Question: Hi i tried to bind SolidColorBrush to the Background property of border in Control Template For TabItem. But When im changing the value of SolidColorBrush Resource it Says "Cannot set a property on object '#FF808080' because it is in a read-only state." Where as with stock button without ControlTemplate it works perfectly.
Here's my code. (XAML)
'''
<Window.Resources>
<SolidColorBrush x:Key="SolidColorBrush2" Color="Gray"/>
<SolidColorBrush x:Key="SolidColorBrush3" Color="Black"/>
<Style x:Key="TabItemTemplate" TargetType="TabItem">
<Setter Property="Template">
<Setter.Value>
<ControlTemplate TargetType="TabItem">
<Border Name="Tab" Height="30" Padding="10 0" Margin="0 0 10 0">
<TextBlock HorizontalAlignment="Center" VerticalAlignment="Center" Foreground="White">
<ContentPresenter x:Name="TabItemContent" HorizontalAlignment="Center" VerticalAlignment="Center" ContentSource="Header"></ContentPresenter>
</TextBlock>
</Border>
<ControlTemplate.Triggers>
<Trigger Property="IsSelected" Value="True">
<Setter TargetName="Tab" Property="Background" Value="{DynamicResource SolidColorBrush3}"/>
</Trigger>
<Trigger Property="IsSelected" Value="False">
<Setter TargetName="Tab" Property="Background" Value="{DynamicResource SolidColorBrush2}"/>
</Trigger>
</ControlTemplate.Triggers>
</ControlTemplate>
</Setter.Value>
</Setter>
</Style>
</Window.Resources>
<Grid>
<Grid.RowDefinitions>
<RowDefinition/>
<RowDefinition/>
</Grid.RowDefinitions>
<TabControl Name="TabControlRepaymentWorkflowInner" Grid.Row="0">
<TabItem Header="ABC" Style="{DynamicResource TabItemTemplate}" Foreground="White">
<StackPanel Orientation="Vertical" Margin="0 0 5 0" HorizontalAlignment="Center">
<TextBlock Margin="5 0 0 0" Text="Enter note for Front Office"/>
<Button Background="{DynamicResource SolidColorBrush2}" Content="Button1"/>
</StackPanel>
</TabItem>
<TabItem Header="DEF" Style="{DynamicResource TabItemTemplate}" Foreground="White">
<StackPanel Orientation="Vertical" Margin="0 0 5 0" HorizontalAlignment="Center">
<TextBlock Margin="5 0 0 0" Text="Enter note for Front Office"/>
<Button Background="{DynamicResource SolidColorBrush2}" Content="Button2"/>
</StackPanel>
</TabItem>
<TabItem Header="GHI" Style="{DynamicResource TabItemTemplate}" Foreground="White">
<StackPanel Orientation="Vertical" Margin="0 0 5 0" HorizontalAlignment="Center">
<TextBlock Margin="5 0 0 0" Text="Enter note for Front Office"/>
<Button Background="{DynamicResource SolidColorBrush2}" Content="Button3"/>
</StackPanel>
</TabItem>
</TabControl>
<Button Grid.Row="1" HorizontalAlignment="Center" Height="30" VerticalAlignment="Top" Click="ChangeTheme_Click">Change Theme</Button>
</Grid>
'''
Here's my C# Code
'''
private void ChangeTheme_Click(object sender, RoutedEventArgs e)
{
SolidColorBrush brush2 = (SolidColorBrush)Resources["SolidColorBrush2"];
SolidColorBrush brush3 = (SolidColorBrush)Resources["SolidColorBrush3"];
brush2.Color = Color.FromArgb(255, 200, 200, 200);
brush3.Color = Color.FromArgb(255, 251, 132, 61);
}
'''
And the Error:

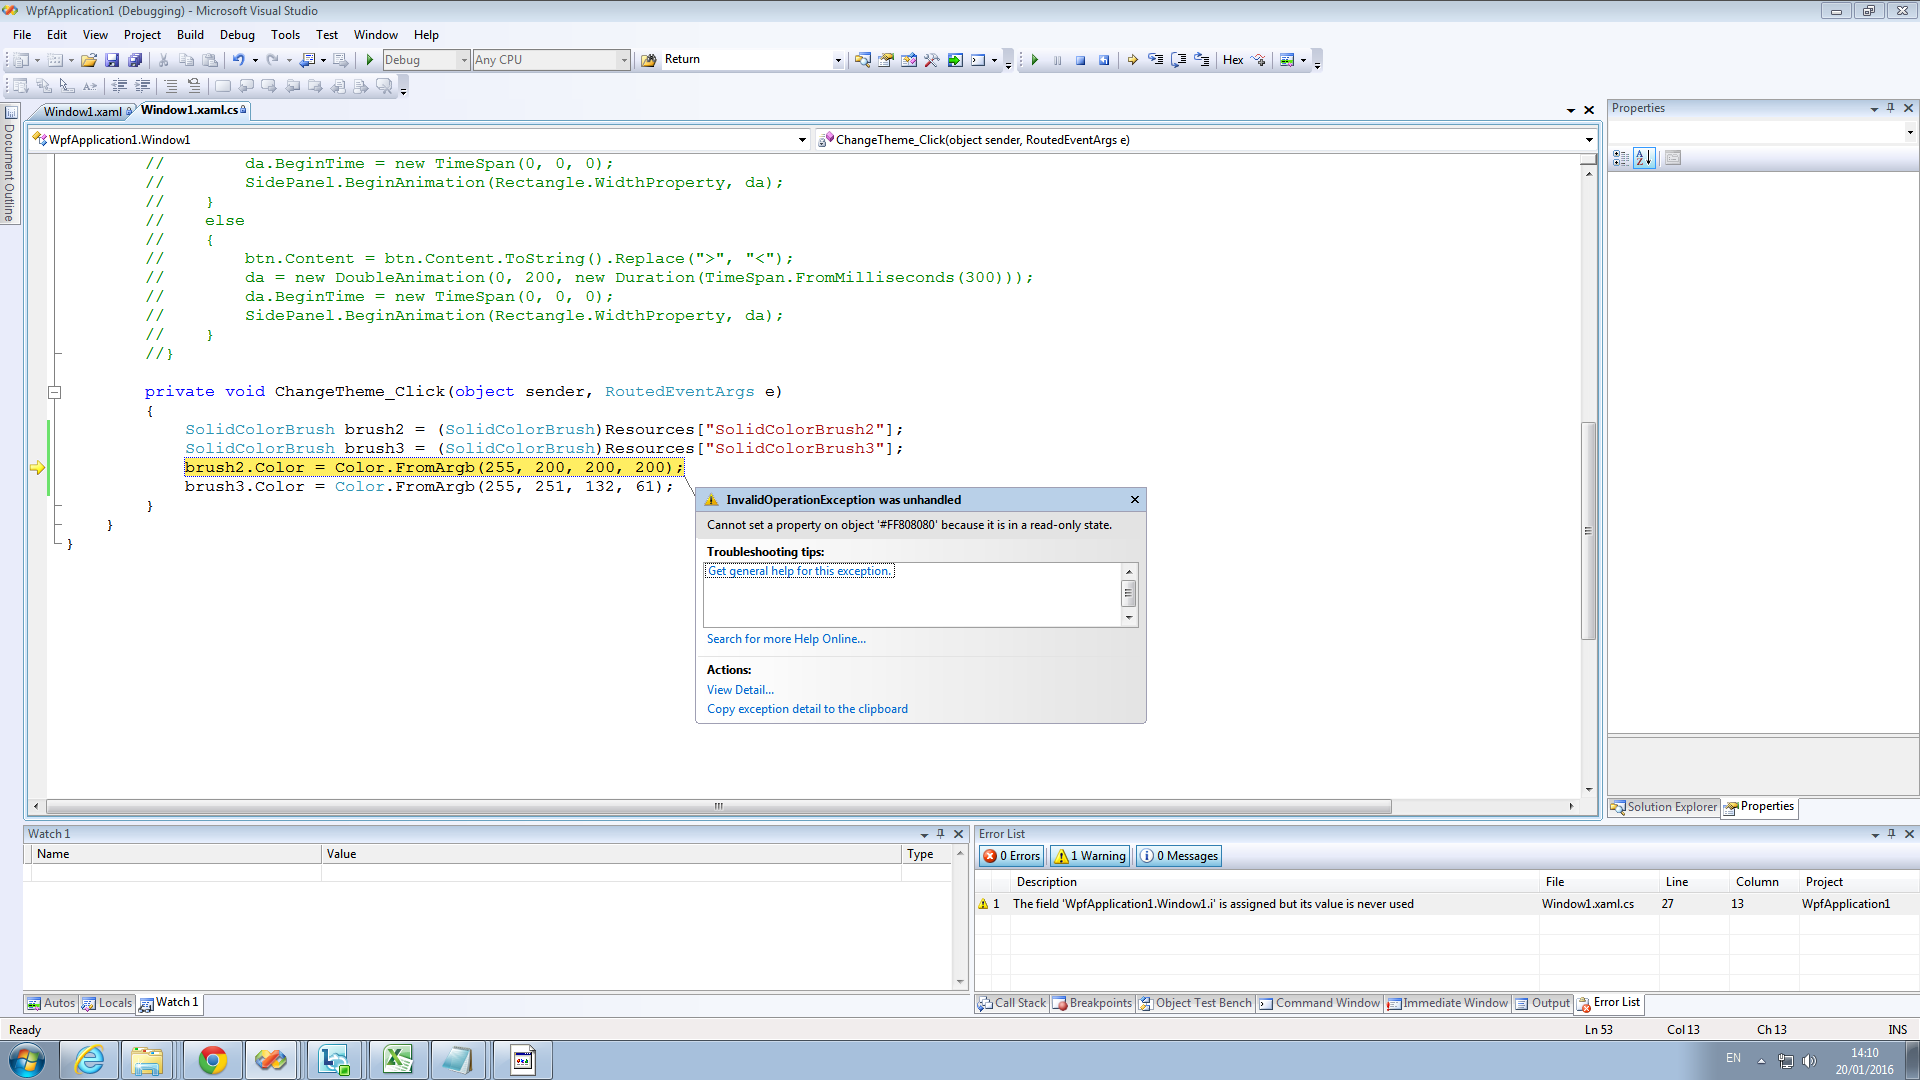
Answer: Pardon me but you're doing theming incorrectly. Instead of changing SolidColorBrush's properties, go for entire resource item replacement, as described in this post here on SO: <URL>
For example:
'''
Resources["SolidColorBrush2"] = new SolidColorBrush(Color.FromArgb(255, 200, 200, 200));
Resources["SolidColorBrush3"] = new SolidColorBrush(Color.FromArgb(255, 251, 132, 61));
'''